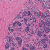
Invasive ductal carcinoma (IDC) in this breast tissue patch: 0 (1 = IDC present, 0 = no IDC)